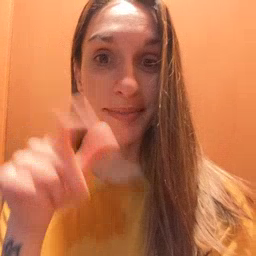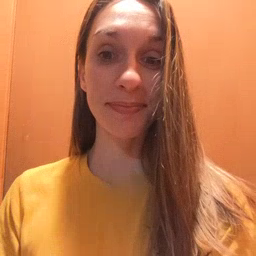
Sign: awake